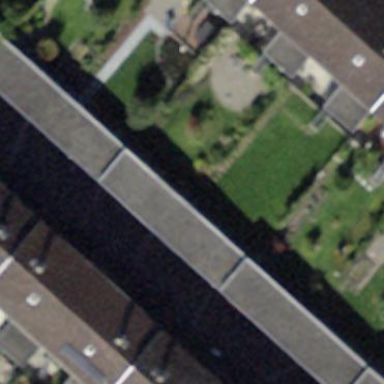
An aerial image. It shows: Shed.